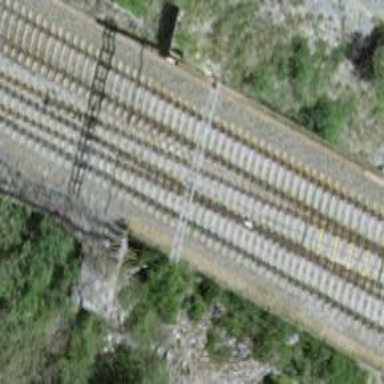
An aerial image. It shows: Railway with electrified contact lines.